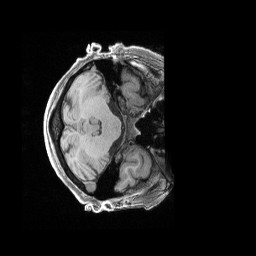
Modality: T1w
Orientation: axial
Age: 75
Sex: female
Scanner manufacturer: siemens
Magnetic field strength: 3 T
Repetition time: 2.4 s
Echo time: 0.00228 s